Field crop: tomato
Growth stage: 1
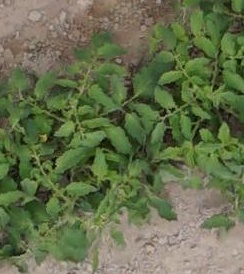
Species: tomato